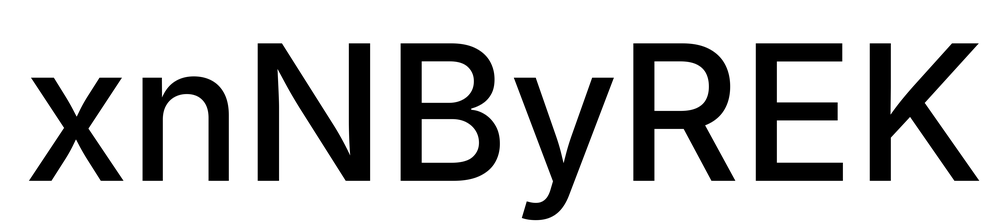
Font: Inter_Medium